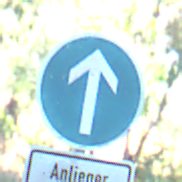
Verkehrszeichen: VorgeschriebeneFahrtrichtungGeradeaus
Zusatzzeichen unten: PersonengruppenFrei2
Umgebung: Outdoor, Nature
Tageszeit: MorningAfternoon
Wetter: Clear
Licht: Natural
Jahreszeit: NotSpecified
Kontrast: LowContrast